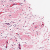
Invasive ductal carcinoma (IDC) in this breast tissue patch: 1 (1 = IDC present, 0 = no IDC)